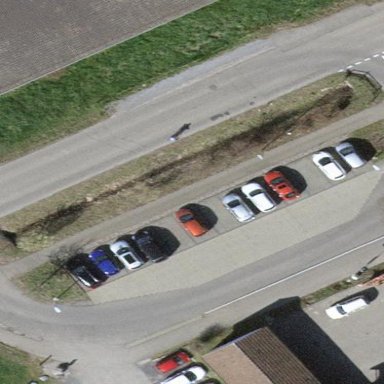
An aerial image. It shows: Street-side parking lot with asphalt surface.